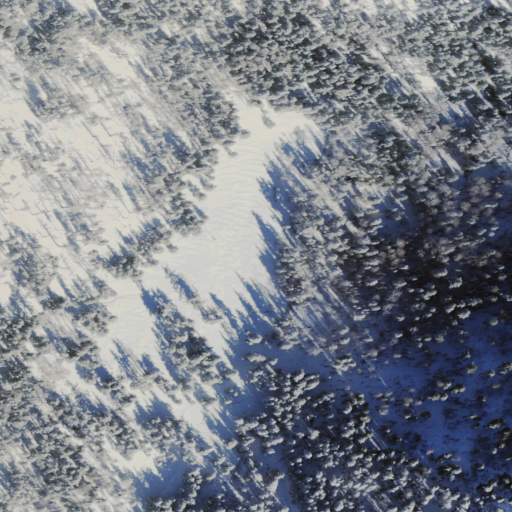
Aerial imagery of plain(s) in Arizona named Chesley Flat containing evergreen forest, grassland, shrub, and mixed forest